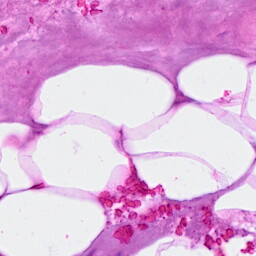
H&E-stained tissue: Breast